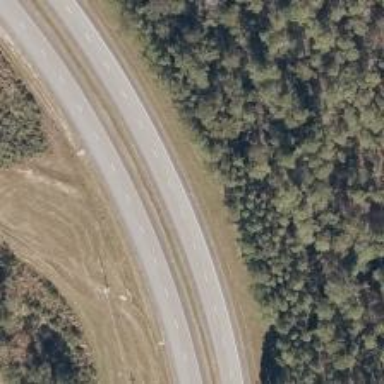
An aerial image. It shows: Asphalt road classified as tertiary expressway.